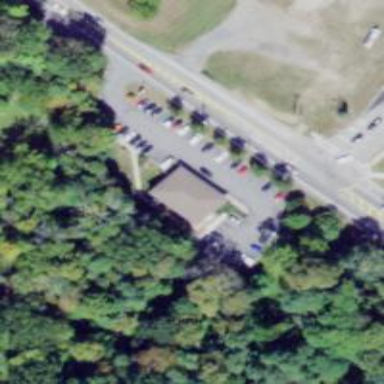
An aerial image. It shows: Clinic.